Field crop: maize
Growth stage: 2
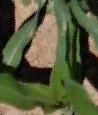
Species: maize